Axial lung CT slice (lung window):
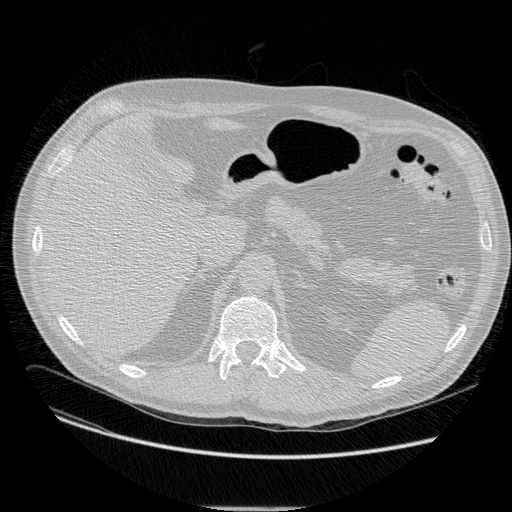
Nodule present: no